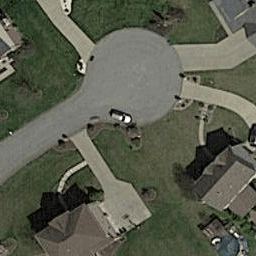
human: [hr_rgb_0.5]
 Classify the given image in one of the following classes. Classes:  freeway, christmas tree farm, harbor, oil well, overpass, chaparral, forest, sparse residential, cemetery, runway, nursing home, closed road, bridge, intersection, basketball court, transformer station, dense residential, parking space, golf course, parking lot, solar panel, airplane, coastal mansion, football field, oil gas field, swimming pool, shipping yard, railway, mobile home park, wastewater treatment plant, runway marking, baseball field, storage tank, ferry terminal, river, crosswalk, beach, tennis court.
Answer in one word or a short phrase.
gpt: closed road